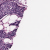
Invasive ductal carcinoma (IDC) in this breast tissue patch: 1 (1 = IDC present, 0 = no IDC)